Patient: sex M, age 60
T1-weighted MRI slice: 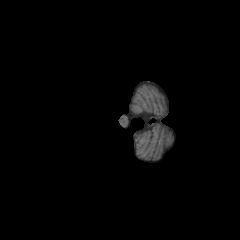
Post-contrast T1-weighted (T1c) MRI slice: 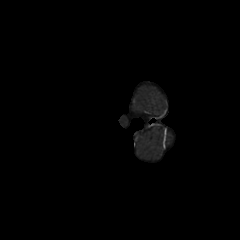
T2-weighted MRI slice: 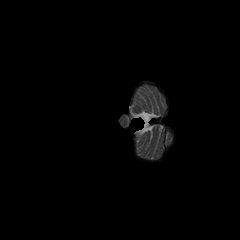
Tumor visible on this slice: no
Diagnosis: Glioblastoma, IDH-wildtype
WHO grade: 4